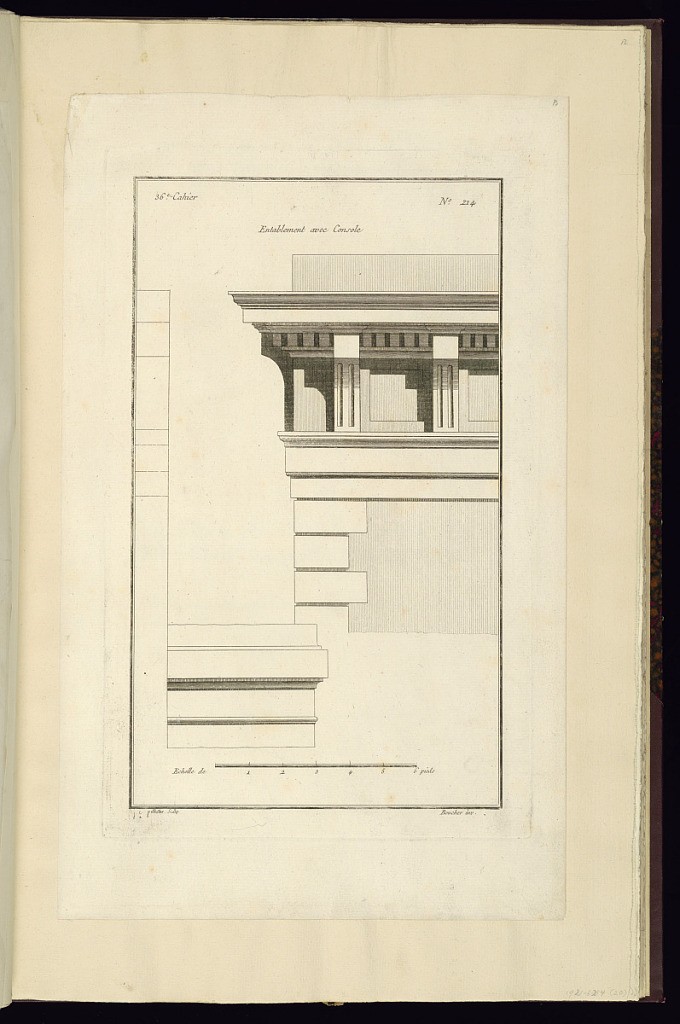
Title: Entablement avec Console
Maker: Juste-François Boucher, French, 1736 – 1782
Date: ca. 1775
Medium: Engraving on off white laid paper
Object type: Print
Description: Design for an entablature with fluting on the brackets and on the upper band. The plate is signed.